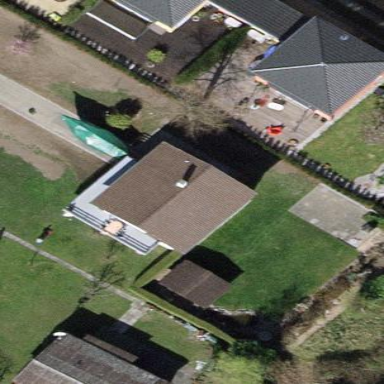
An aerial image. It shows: Simple and straightforward house.